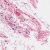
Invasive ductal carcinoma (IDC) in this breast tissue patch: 0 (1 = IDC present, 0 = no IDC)